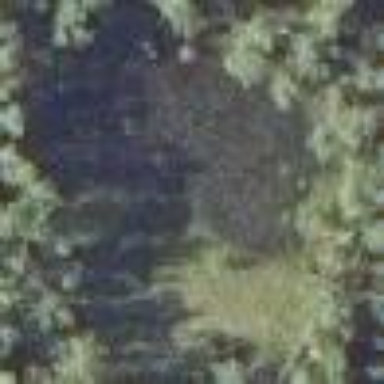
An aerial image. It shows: Bog wetland.